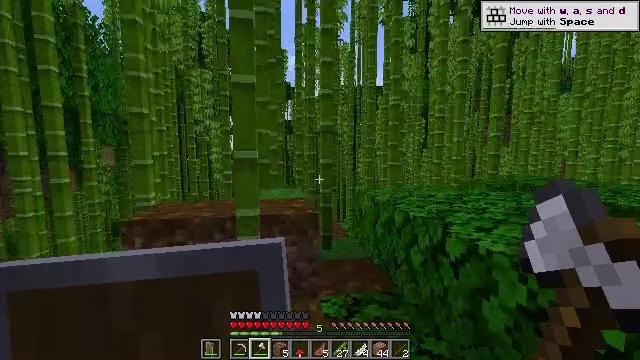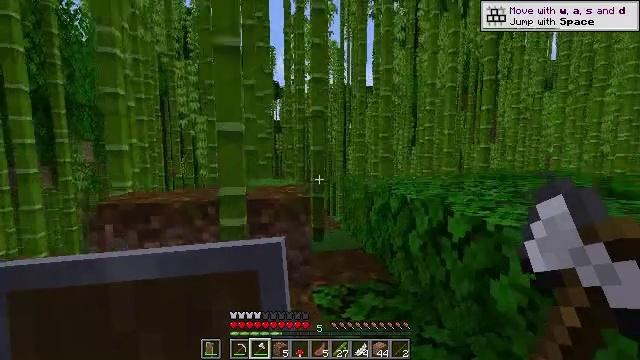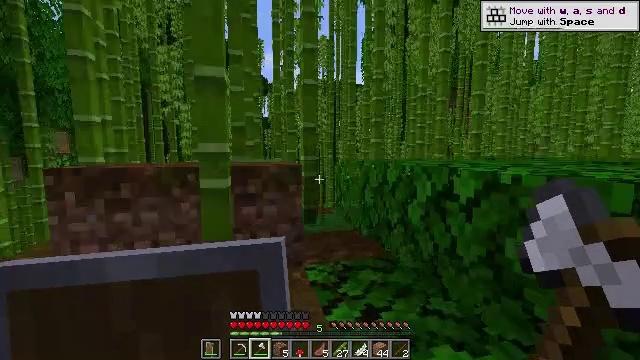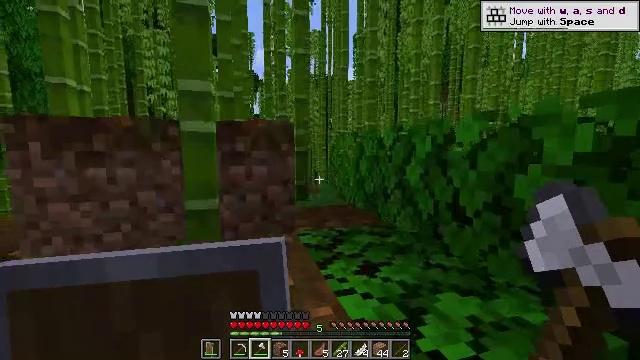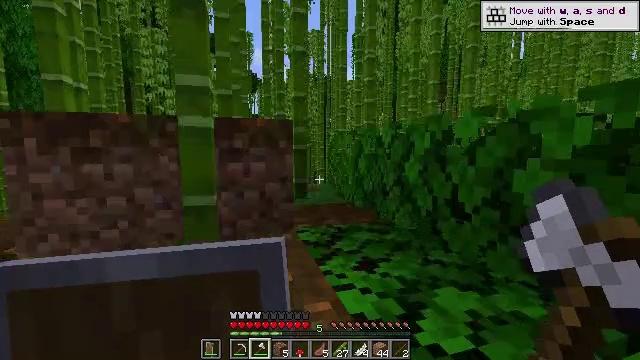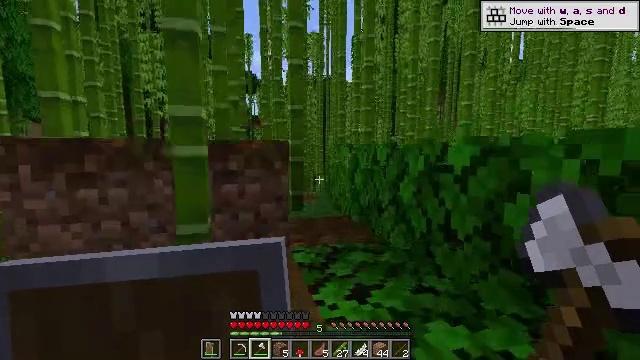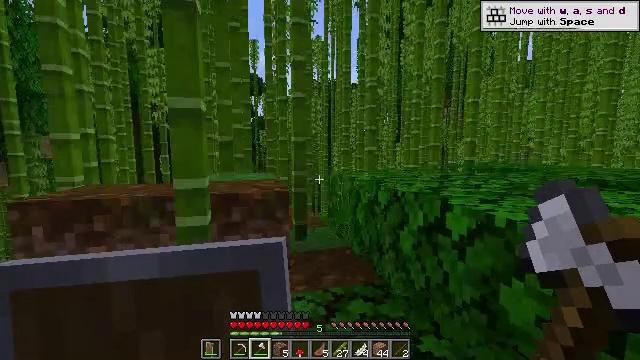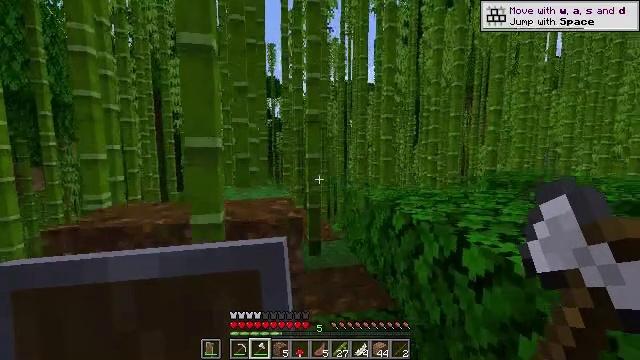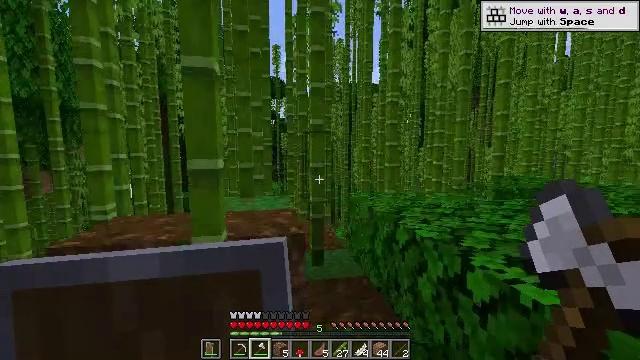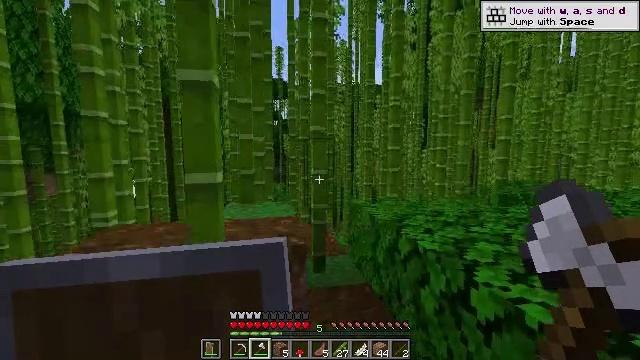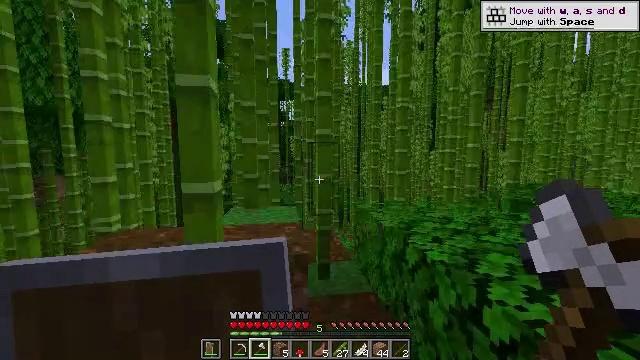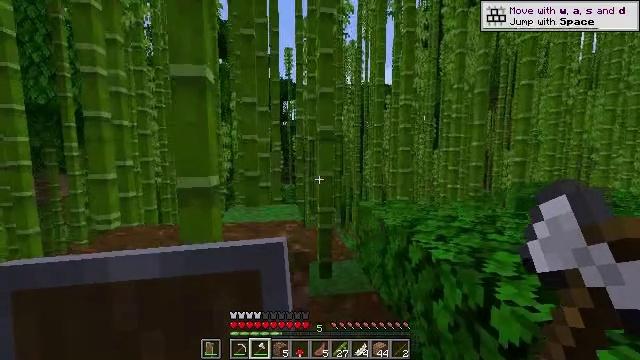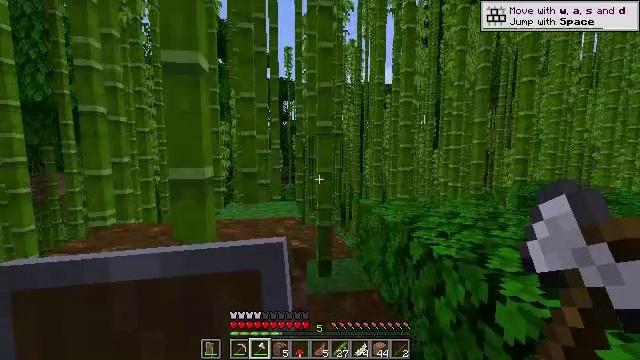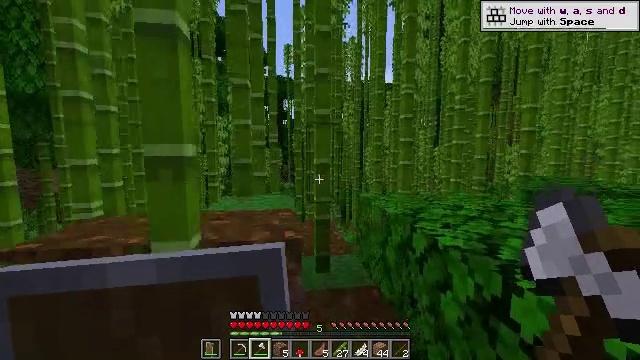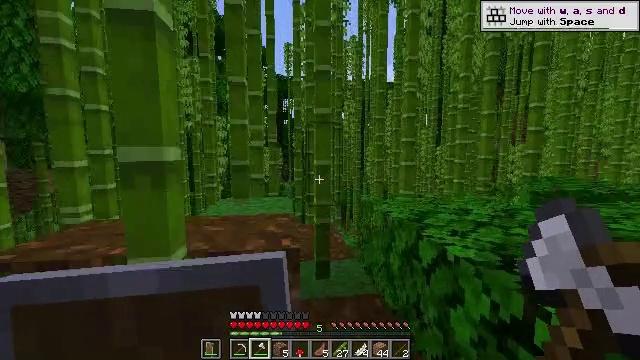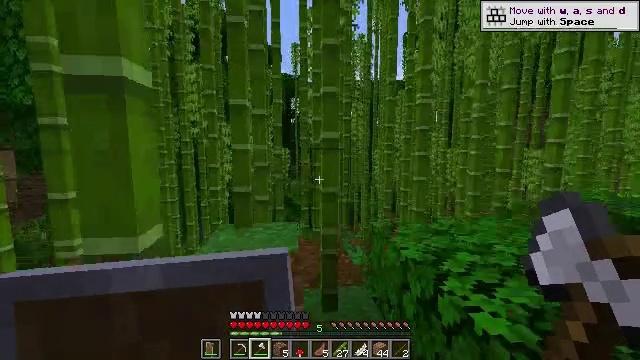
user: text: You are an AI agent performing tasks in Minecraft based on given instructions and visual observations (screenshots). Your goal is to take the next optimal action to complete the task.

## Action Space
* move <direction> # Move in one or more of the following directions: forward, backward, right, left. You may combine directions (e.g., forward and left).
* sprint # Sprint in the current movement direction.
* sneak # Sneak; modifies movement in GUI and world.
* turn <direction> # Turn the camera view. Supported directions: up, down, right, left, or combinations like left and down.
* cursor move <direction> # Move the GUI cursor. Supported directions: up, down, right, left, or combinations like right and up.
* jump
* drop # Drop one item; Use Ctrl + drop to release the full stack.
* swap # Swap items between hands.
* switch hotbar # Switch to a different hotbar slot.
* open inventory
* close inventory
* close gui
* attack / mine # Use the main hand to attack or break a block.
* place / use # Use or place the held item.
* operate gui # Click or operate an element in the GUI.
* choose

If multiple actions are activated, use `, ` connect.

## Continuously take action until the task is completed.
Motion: motion action
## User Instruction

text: Mine oak leaves.
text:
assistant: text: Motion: move forward, turn right, jump
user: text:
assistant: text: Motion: move forward, turn right, jump
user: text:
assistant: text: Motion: move forward, turn right, jump
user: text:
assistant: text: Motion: move forward, jump
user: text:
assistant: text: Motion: move forward, jump
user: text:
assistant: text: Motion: move forward, turn left, jump
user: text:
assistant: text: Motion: move forward, turn left, jump
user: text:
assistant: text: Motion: move forward, turn left, jump
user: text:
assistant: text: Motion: move forward, jump
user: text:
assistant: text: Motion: move forward, turn left, jump
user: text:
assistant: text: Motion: move forward, jump
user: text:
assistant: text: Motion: move forward, jump
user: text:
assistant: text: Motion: move forward, jump
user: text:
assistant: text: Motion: move forward, jump
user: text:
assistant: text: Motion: move forward, turn left, jump
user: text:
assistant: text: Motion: move forward, turn left and down, jump
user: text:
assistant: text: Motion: move forward, turn left, jump
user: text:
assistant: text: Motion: move forward, jump
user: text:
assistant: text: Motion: move forward, jump
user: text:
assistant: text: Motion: move forward, jump
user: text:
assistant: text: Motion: move forward, jump
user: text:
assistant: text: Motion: move forward, jump
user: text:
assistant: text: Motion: move forward, jump
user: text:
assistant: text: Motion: move forward, jump
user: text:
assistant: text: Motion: move forward, jump
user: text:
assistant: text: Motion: move forward, jump
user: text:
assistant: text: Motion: move forward, jump
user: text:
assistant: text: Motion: move forward, jump
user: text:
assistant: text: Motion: move forward, jump
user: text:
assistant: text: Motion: move forward, jump